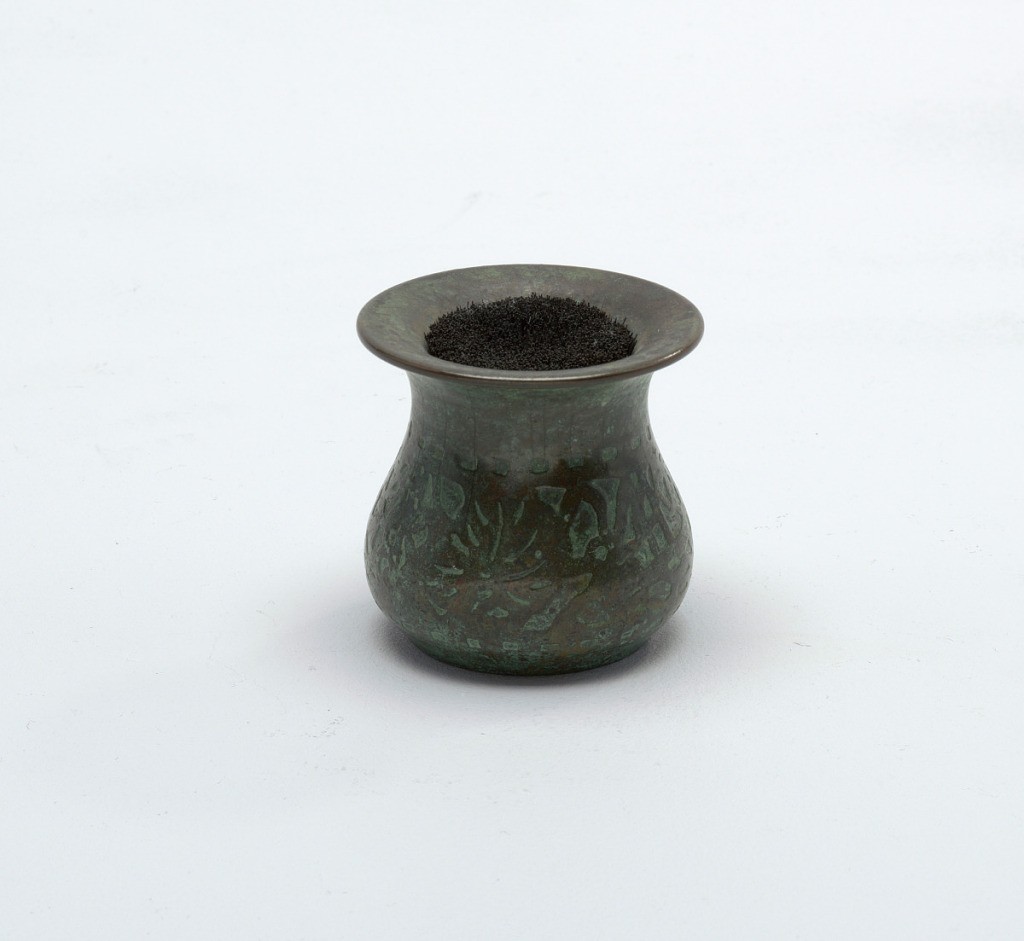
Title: Pen wipe
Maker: Louis Comfort Tiffany, American, 1848–1933
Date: ca. 1910–1920
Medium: Favrille glass, bronze
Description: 1997-11-4/9: Six-piece desk set of favrille glass and bronze in...;     1997-11-9-a,b: One piece of a six-piece desk set. Rectangular pen...